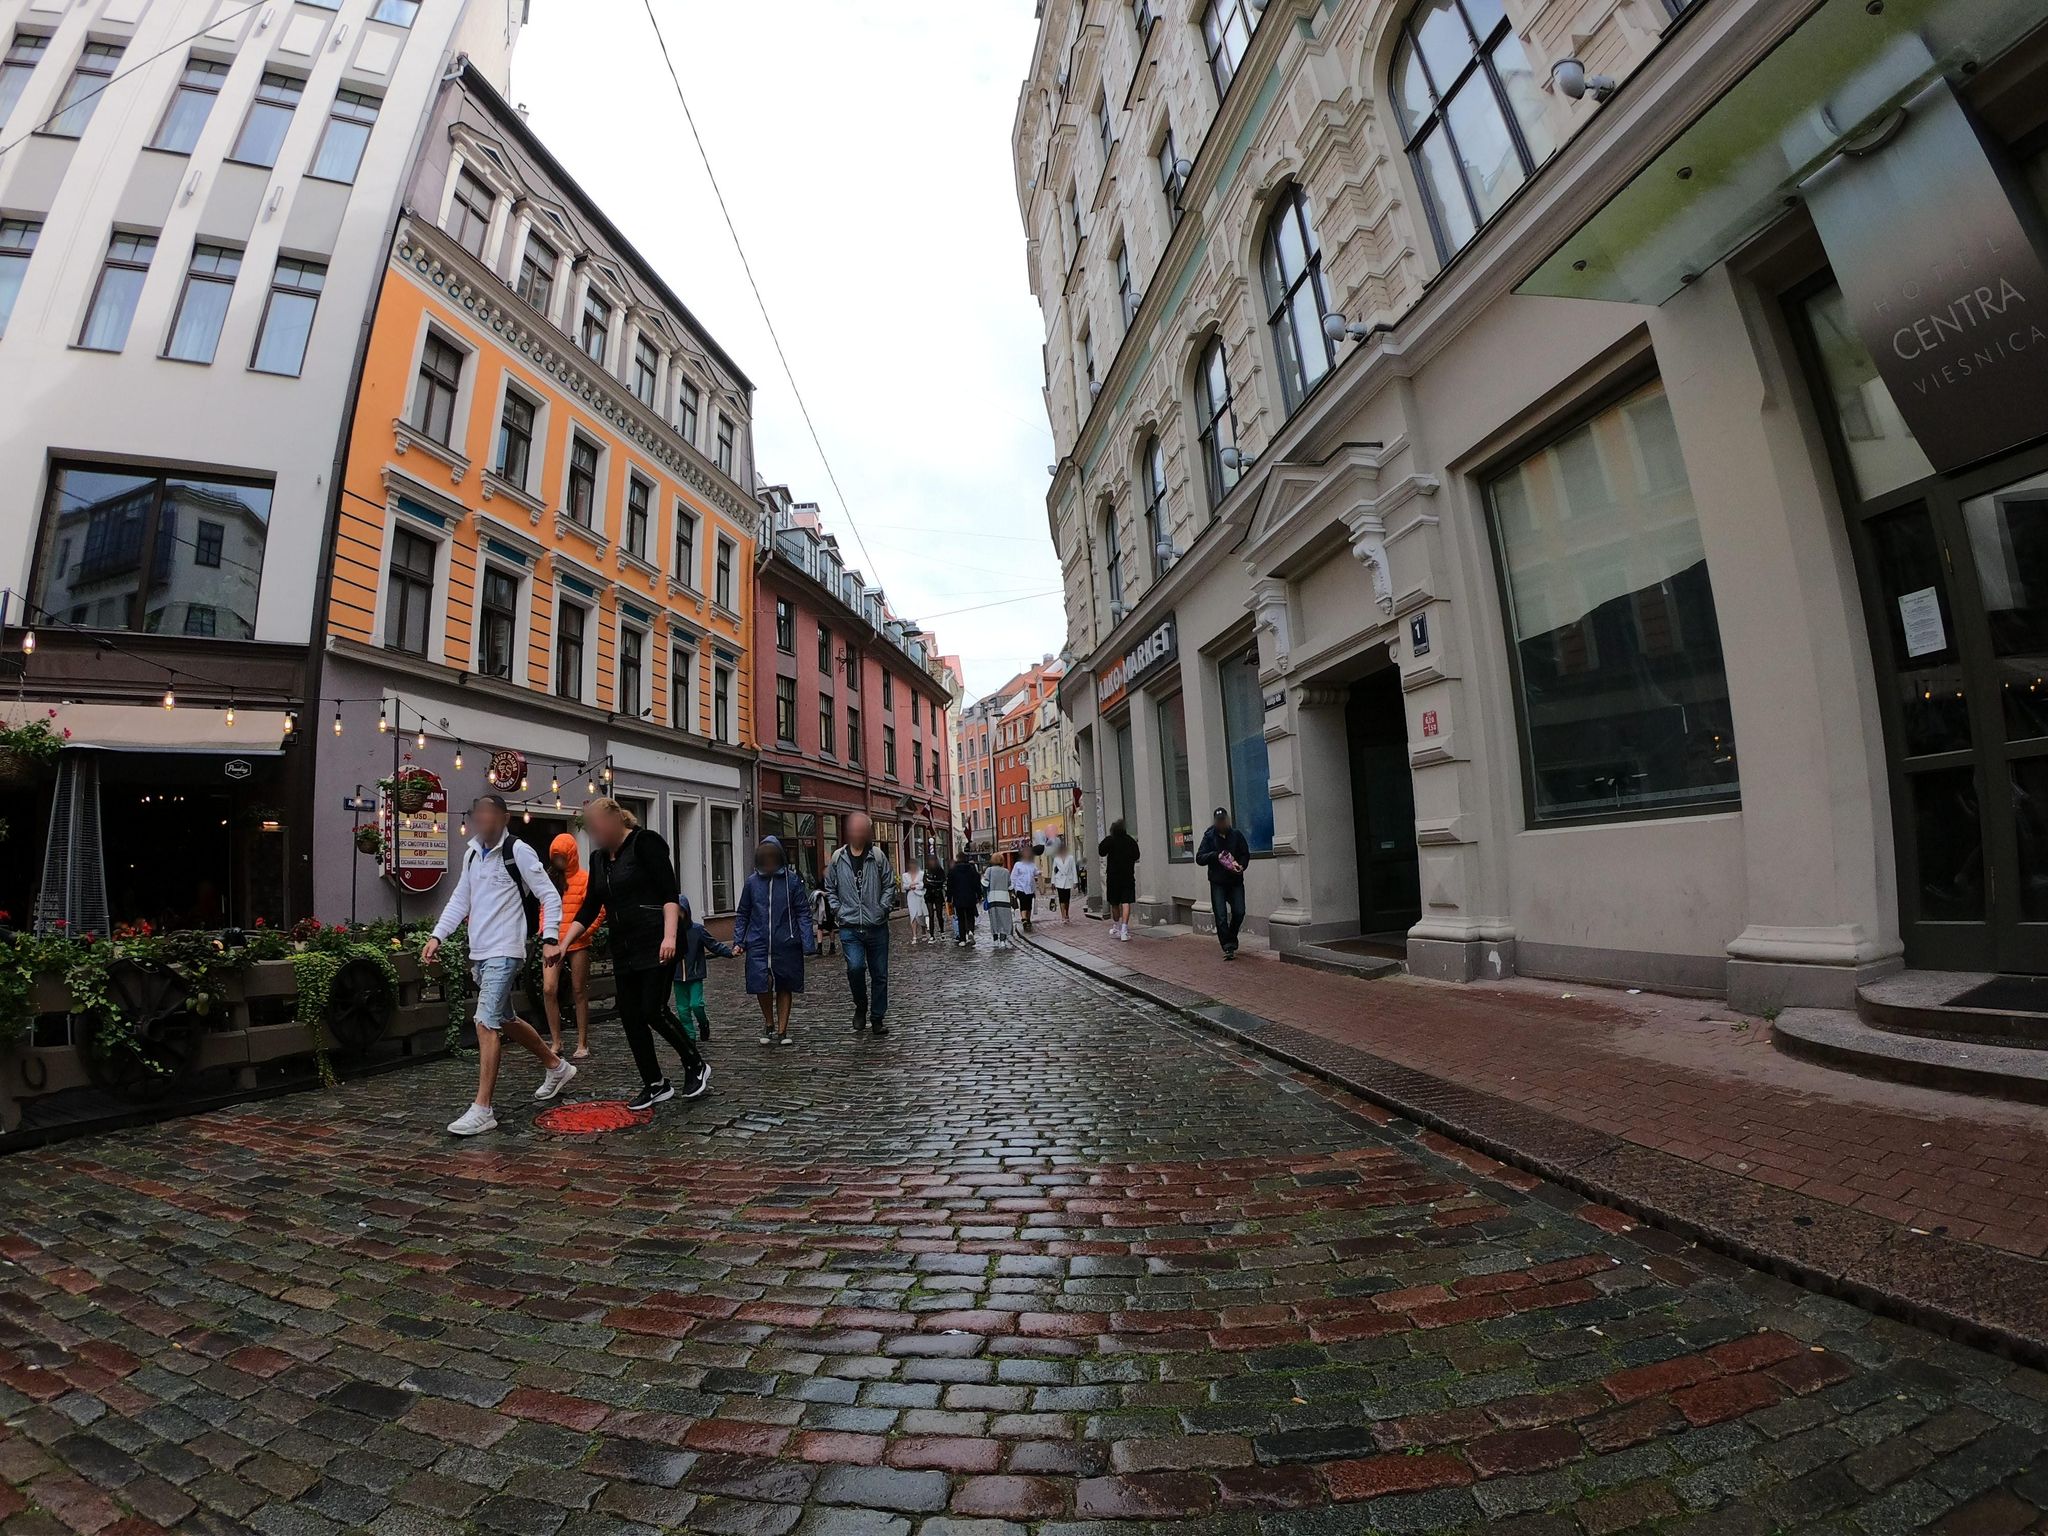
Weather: rainy
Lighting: day
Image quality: good
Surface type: walking surface
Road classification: pedestrian
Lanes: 2
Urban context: urban centre
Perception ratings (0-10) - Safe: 8.96, Lively: 9.42, Beautiful: 7.63, Boring: 1.34, Depressing: 3.52, Wealthy: 8.76